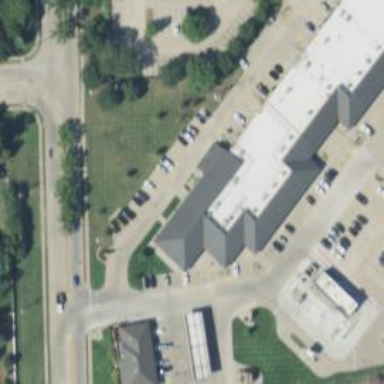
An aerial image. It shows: Veterinary facility.